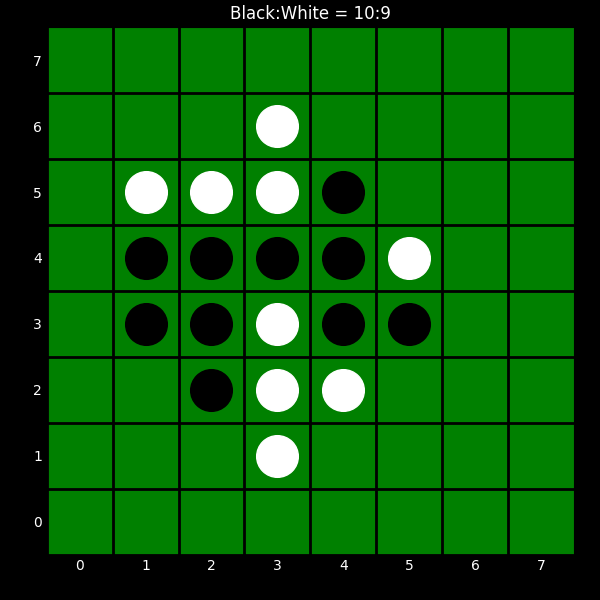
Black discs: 10
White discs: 9